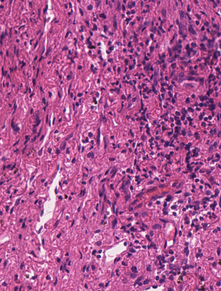
Tumor epithelial tissue: no
Tumor-associated stroma tissue: yes
Normal tissue: no